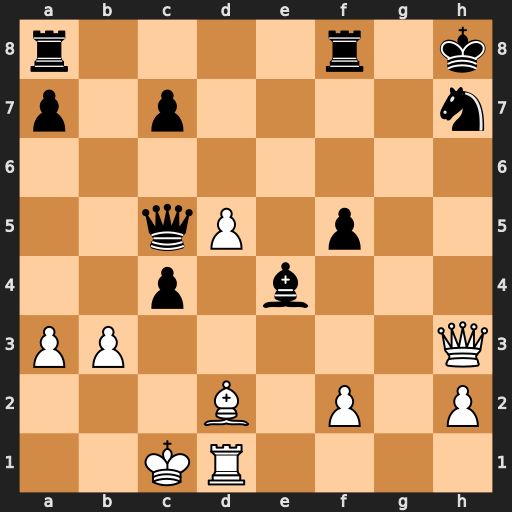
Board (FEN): r4r1k/p1p4n/8/2qP1p2/2p1b3/PP5Q/3B1P1P/2KR4
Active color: w
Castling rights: -
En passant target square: -
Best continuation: Bc3+ Rf6 Bxf6+ Kg8 Rg1+